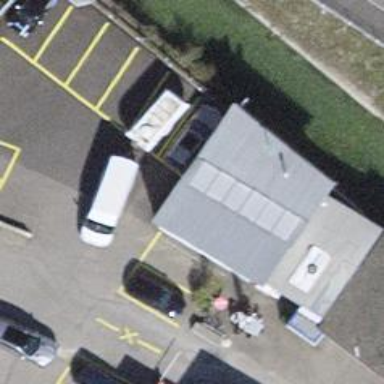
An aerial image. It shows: Fast food restaurant located in building.